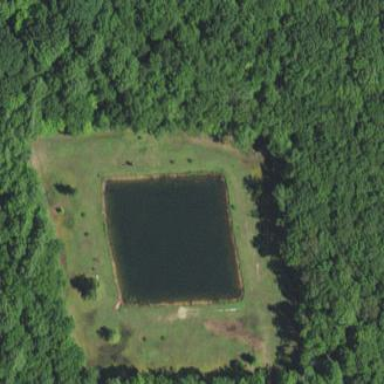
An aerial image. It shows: Serene pond surrounded by nature.